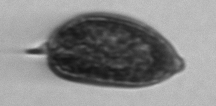
Label: Prorocentrum_micans